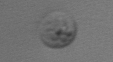
Label: Amoeba